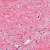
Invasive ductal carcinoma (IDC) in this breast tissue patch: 0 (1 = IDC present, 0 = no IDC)